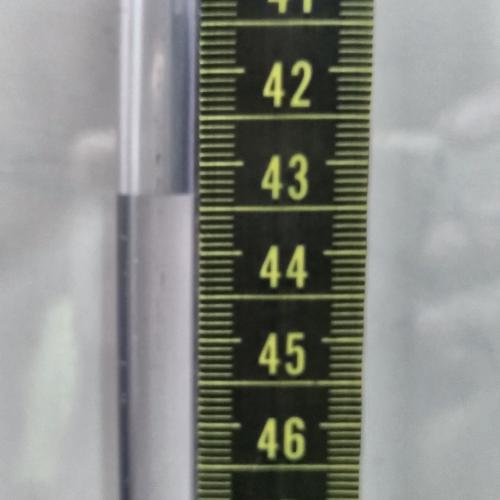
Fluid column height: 43.3 cm